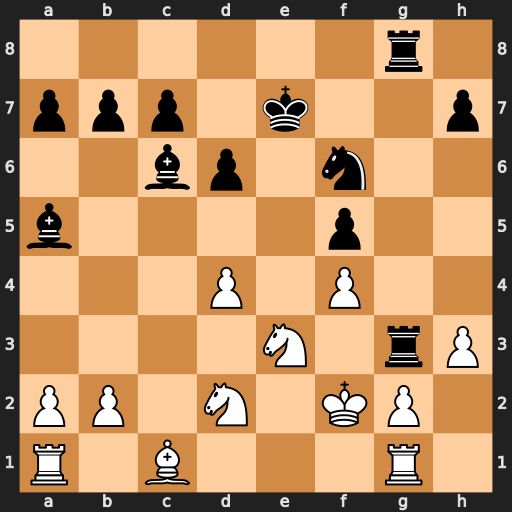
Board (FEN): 6r1/ppp1k2p/2bp1n2/b4p2/3P1P2/4N1rP/PP1N1KP1/R1B3R1
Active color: w
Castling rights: -
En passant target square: -
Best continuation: Nxf5+ Kd7 Nxg3